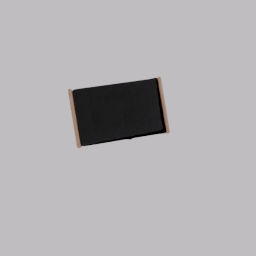
Label: furniture